The image is an STFT spectrogram (time versus frequency) of a rolling-element bearing's vibration signal. Based on the visible evidence, which condition applies: normal, inner_race, outer_race, ball?
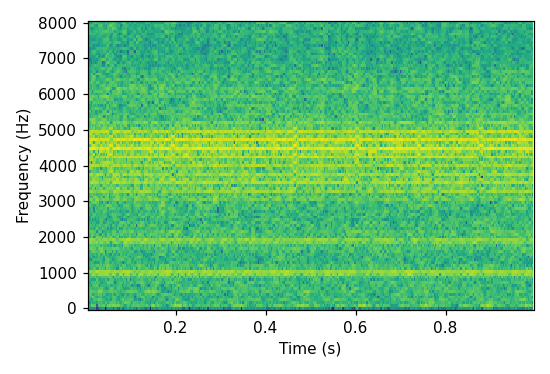
Answer: outer_race